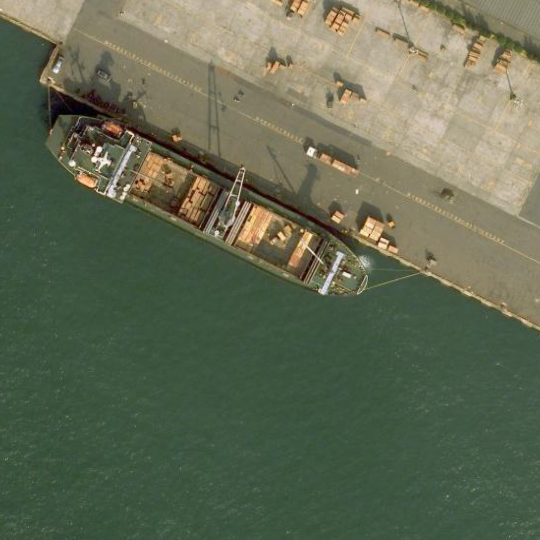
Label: Cargo_ship